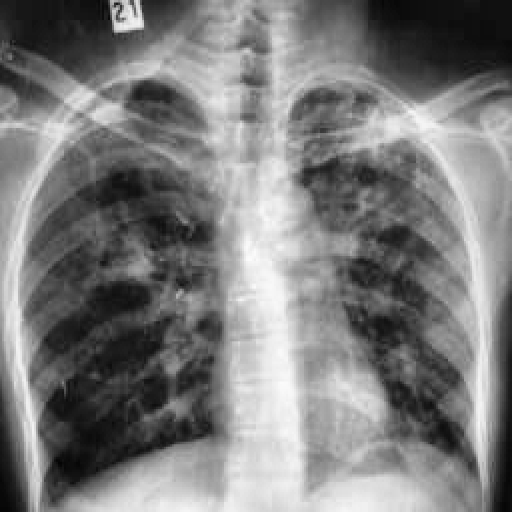
Finding: TUBERCULOSIS